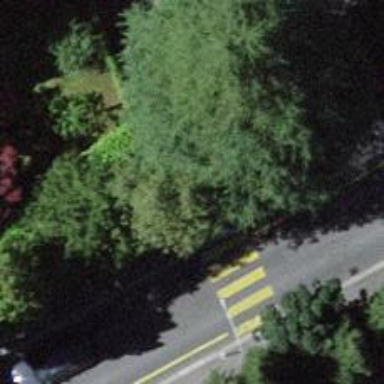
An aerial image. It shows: Kerb barrier.